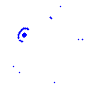
Particle: kaon